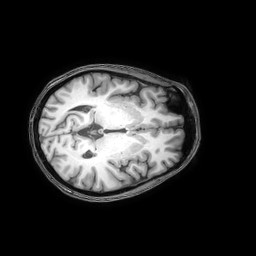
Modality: T1w
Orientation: axial
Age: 31
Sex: female
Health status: healthy
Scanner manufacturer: philips
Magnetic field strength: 3 T
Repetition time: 0.0079 s
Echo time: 0.0035 s